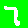
Digit: 7